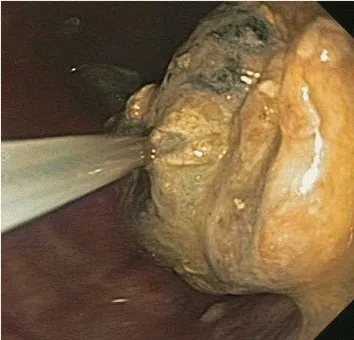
Necrosectomy.
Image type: endoscopy (gi_endoscopy)